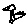
Label: bird